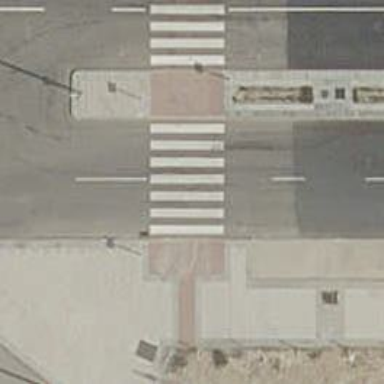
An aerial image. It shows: Uncontrolled zebra crossing on the road.